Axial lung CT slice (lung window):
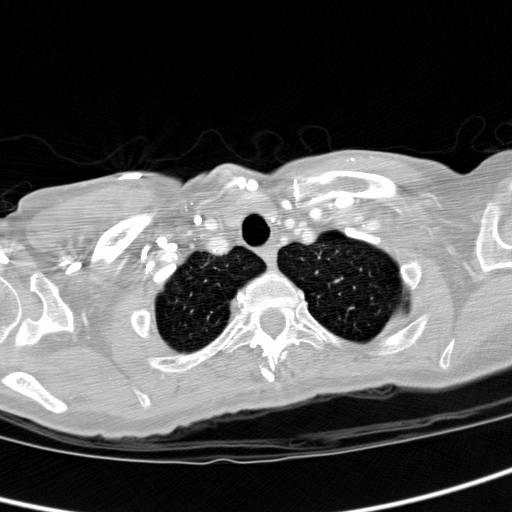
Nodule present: no